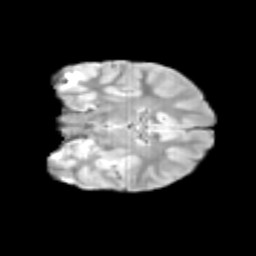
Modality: T2w
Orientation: coronal
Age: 9
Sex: male
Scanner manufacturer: siemens
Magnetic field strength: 3 T
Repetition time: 3.8 s
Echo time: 0.07 s